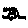
Label: moon